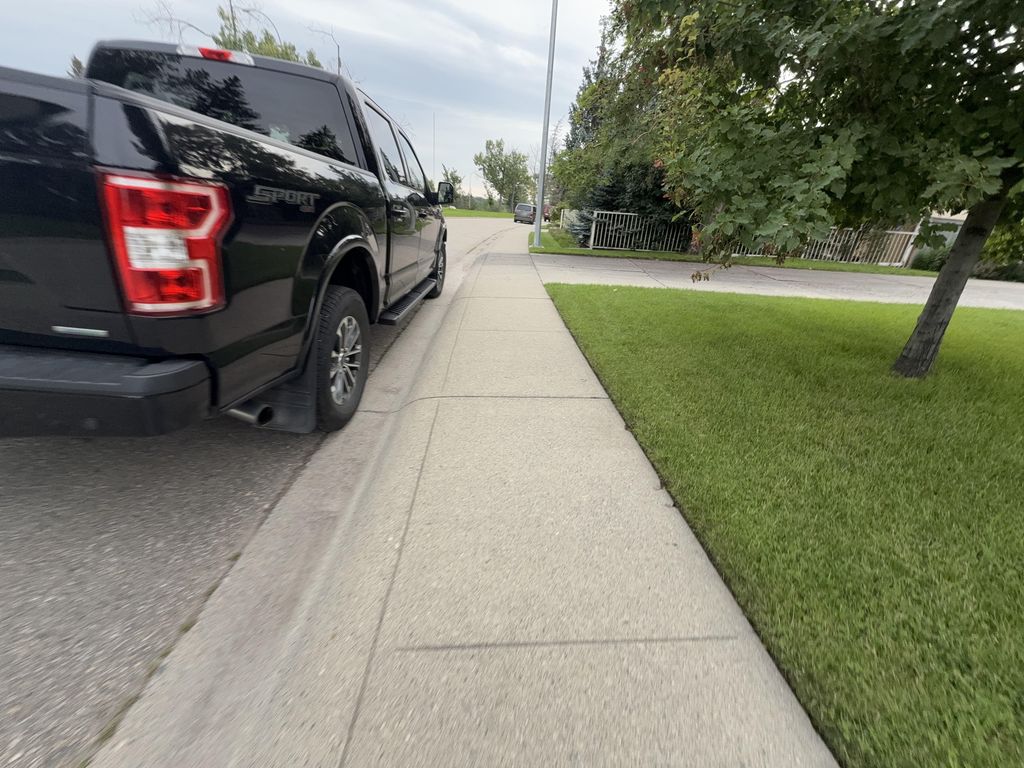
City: calgary